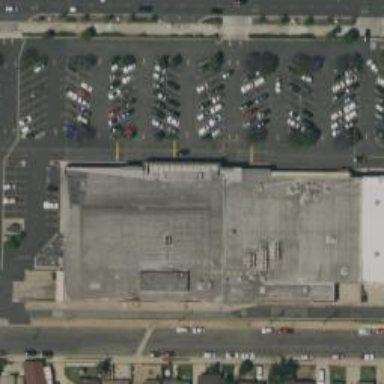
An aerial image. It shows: Commercial building.